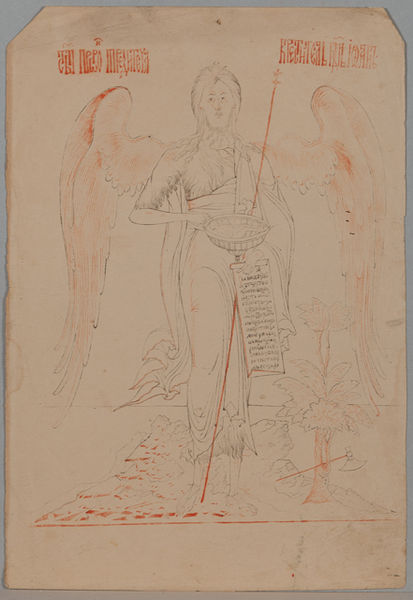
Titel: Saint John the Forerunner from an Icon Pattern Book
Standort: Amherst (Massachusetts, USA)
Institution: Mead Art Museum, Amherst College
Schlagwörter: feathers, red, religious, sword, women, arm, black, carpet, dress, face, gray, grey, hair, lady, old, robe, woman, rug, palm, plant, hand, flower, angel, greek, man, tree, orange, knight, scroll, drawing, paper, black and white, gaze, gree, sketch, beard, saint, writing, wings, flag, letter, basket, arms, leaves, pencil, religion, legs, cup, figure, pale, bay, stamp, dish, script, mary, carving, christianity, bible, stick, staff, wing, insignia, text, tall, bowl, pole, spots, archangel, blood, spear, figur, lance, s, axe, john, tablet, faint, cyrillic, list, declaration, red chalk, ax, scriptures, begger, drawling, backet, hieroglyphics, hieroglyp, hieroglyph, wngs, waiment, raiment, cyrilycs